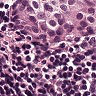
Metastatic tissue present: yes